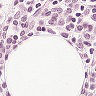
Metastatic tissue present: no